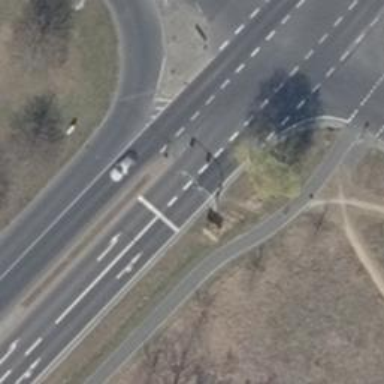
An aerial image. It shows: Road with traffic signals.